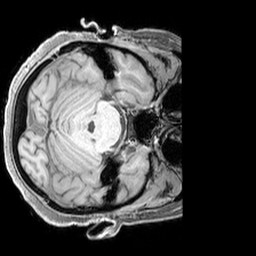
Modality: T1w
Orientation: axial
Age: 63
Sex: female
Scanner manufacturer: siemens
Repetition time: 2.3 s
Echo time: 0.00226 s